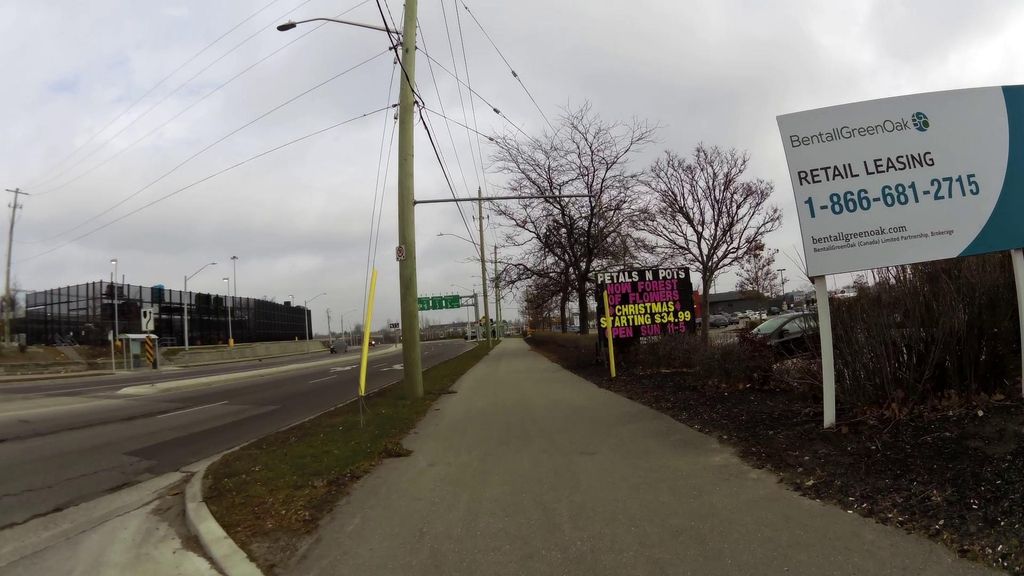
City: kitchener-waterloo